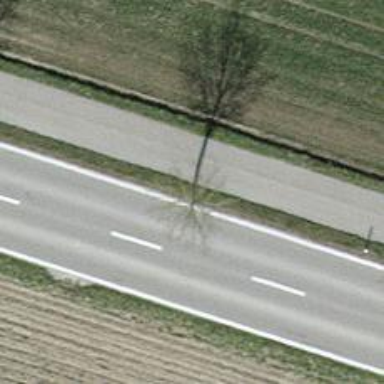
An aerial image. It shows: Deciduous tree with broadleaved leaves.